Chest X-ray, AP view. Patient: 46 years old, sex M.
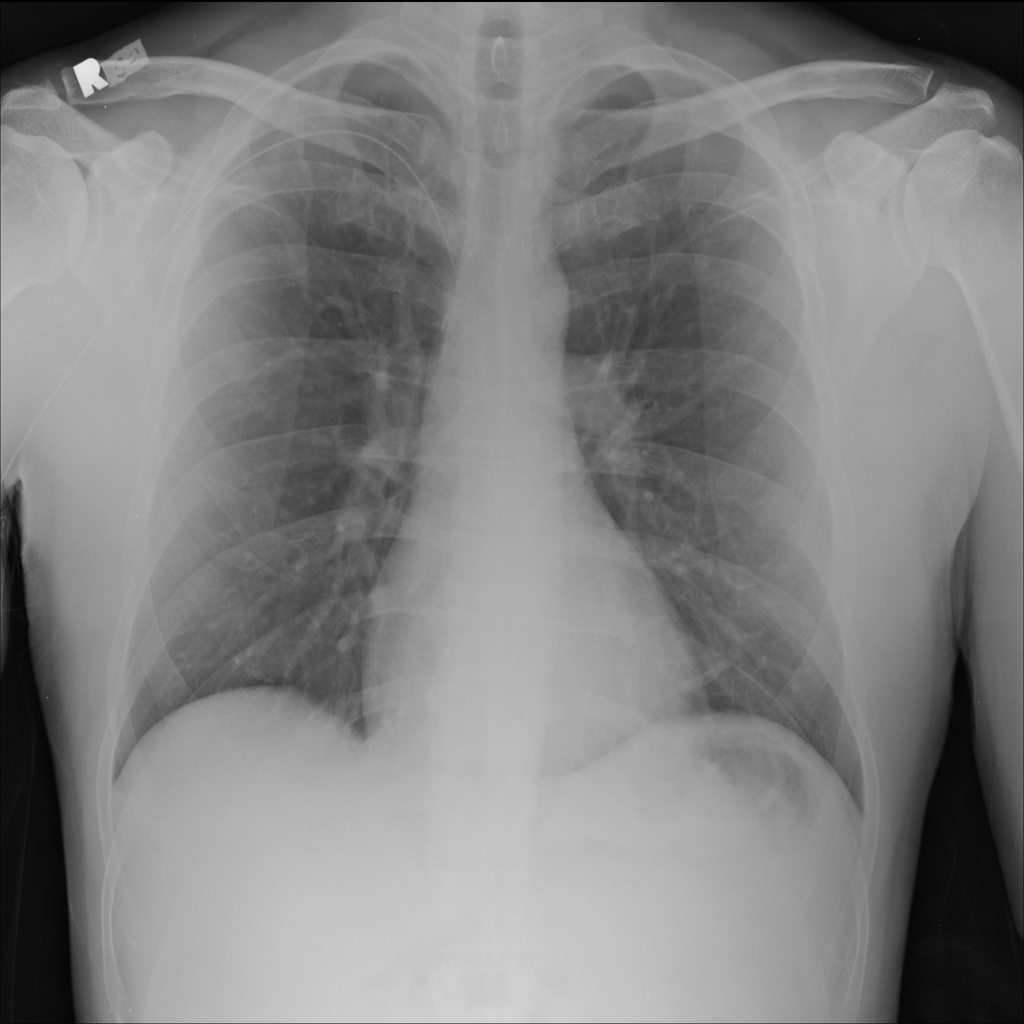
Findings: No Finding